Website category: sports
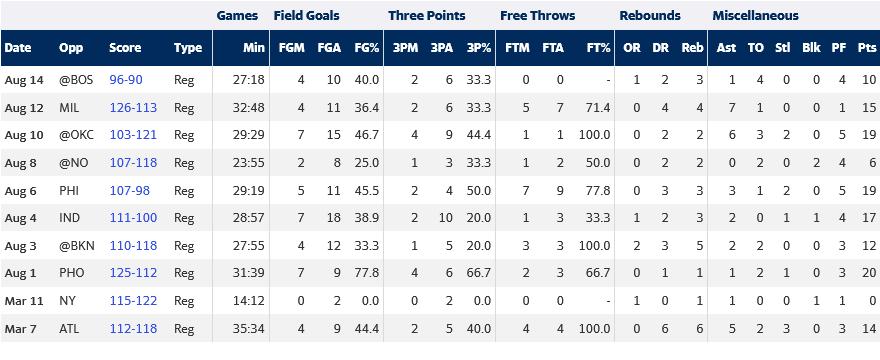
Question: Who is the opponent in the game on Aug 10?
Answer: OKC

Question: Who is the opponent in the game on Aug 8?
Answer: NO

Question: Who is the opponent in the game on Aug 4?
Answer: IND

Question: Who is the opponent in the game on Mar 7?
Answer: ATL

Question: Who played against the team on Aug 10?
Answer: OKC

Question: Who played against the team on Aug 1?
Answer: PHO

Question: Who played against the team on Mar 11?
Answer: NY

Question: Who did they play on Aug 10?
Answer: OKC

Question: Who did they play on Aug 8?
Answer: NO

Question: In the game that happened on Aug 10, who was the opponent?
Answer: OKC

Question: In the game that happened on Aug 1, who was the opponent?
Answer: PHO

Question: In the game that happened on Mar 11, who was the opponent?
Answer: NY

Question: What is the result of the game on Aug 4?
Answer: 111-100

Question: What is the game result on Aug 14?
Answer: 96-90

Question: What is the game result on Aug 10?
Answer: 103-121

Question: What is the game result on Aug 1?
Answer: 125-112

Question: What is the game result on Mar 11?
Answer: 115-122

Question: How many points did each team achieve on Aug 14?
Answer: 96-90

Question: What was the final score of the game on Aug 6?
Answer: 107-98

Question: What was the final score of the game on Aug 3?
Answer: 110-118

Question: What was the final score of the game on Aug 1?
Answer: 125-112

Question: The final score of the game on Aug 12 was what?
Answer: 126-113

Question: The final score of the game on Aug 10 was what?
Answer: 103-121

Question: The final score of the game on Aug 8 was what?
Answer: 107-118

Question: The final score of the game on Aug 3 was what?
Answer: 110-118

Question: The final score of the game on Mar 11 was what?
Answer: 115-122

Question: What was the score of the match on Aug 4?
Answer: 111-100

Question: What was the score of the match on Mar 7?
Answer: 112-118

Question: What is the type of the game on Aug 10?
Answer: Reg

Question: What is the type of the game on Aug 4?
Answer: Reg

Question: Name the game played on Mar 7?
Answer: Reg

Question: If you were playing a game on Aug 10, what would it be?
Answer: Reg

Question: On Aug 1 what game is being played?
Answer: Reg

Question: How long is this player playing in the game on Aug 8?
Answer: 23:55

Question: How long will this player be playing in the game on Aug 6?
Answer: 29:19

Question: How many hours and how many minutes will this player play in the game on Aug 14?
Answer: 27:18

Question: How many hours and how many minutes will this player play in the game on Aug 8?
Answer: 23:55

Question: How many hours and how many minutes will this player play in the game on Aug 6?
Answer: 29:19

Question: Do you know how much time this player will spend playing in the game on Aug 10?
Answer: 29:29

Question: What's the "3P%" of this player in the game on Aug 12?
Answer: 33.3

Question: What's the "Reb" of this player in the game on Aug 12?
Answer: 4

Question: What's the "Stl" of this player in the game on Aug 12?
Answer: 0

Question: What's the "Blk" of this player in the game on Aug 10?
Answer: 0

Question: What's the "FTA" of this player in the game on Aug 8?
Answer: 2

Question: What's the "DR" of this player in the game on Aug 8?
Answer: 2

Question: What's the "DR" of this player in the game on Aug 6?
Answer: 3

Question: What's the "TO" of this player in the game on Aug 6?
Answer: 1

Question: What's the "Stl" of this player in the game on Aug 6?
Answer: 2

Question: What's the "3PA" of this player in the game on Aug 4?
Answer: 10

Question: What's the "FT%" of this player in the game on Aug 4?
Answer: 33.3

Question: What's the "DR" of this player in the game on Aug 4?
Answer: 2

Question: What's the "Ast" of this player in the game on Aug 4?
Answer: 2

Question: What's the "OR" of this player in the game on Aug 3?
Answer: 2

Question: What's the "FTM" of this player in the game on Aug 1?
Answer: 2

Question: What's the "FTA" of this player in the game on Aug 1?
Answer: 3

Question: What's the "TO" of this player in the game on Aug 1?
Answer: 2

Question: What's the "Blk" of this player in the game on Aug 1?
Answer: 0

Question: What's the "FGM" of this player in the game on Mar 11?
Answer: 0

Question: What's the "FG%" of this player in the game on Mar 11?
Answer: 0.0

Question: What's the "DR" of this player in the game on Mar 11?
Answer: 0

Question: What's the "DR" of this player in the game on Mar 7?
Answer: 6

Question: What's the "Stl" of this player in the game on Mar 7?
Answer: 3

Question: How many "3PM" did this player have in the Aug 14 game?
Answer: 2

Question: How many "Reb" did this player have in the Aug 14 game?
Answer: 3